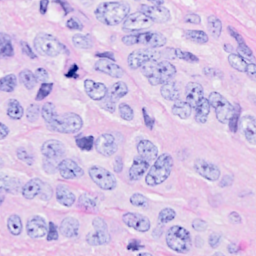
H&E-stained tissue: Breast